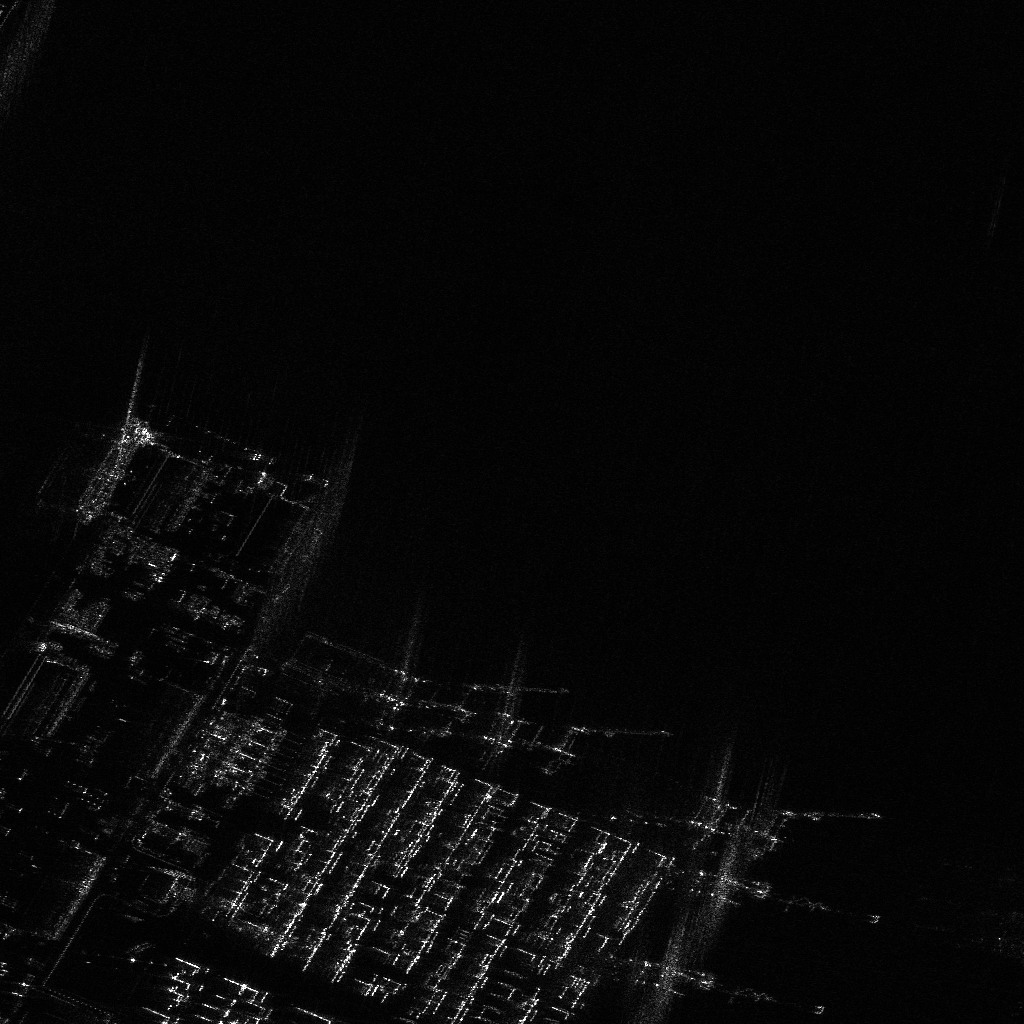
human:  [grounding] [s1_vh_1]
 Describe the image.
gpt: In the satellite image, there is  <ref>1 small ore-oil </ref> <box>[[8, 40, 12, 51, 27]]</box> located at left.